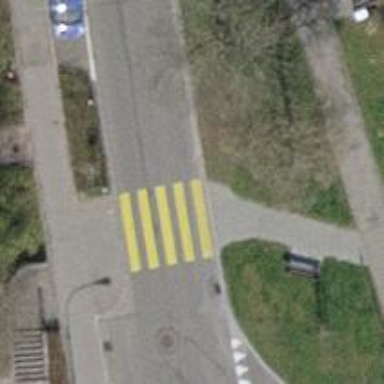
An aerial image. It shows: Uncontrolled zebra crossing.